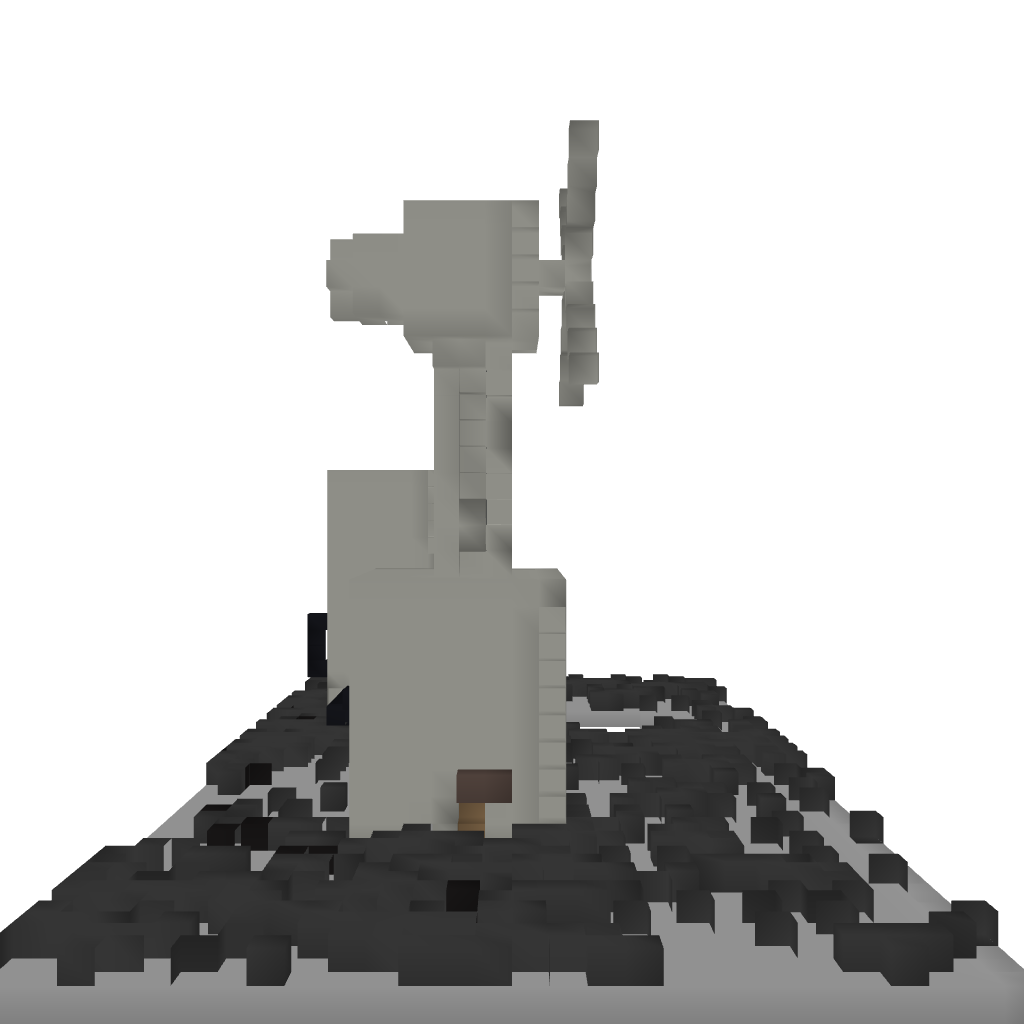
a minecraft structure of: PHILIPS coffeemaker.